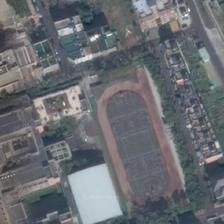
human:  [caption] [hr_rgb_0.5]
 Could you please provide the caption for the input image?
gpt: a playground is surrounded by edifices, parking lot and lush plants .

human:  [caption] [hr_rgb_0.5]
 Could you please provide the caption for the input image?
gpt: a playground is surroundeded by green trees and many building .

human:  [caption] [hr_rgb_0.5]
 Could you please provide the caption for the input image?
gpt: a large playground and nearby a straight road with no cars .

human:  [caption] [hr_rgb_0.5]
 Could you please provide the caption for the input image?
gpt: some buildings and some green trees are around a playground .

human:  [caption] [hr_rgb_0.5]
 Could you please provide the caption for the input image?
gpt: a playground is surrounded by many trees and houses .